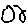
Label: line